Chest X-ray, PA view. Patient: 70 years old, sex M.
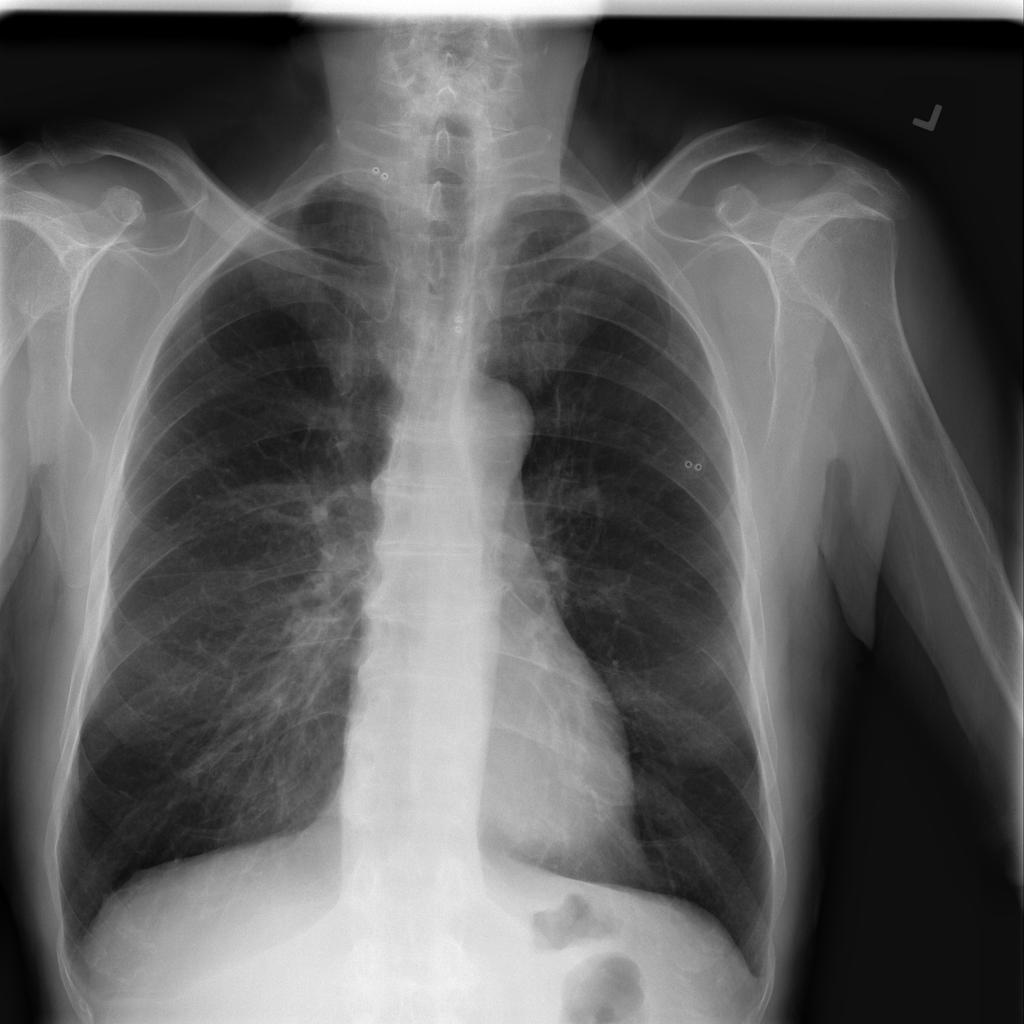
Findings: Infiltration